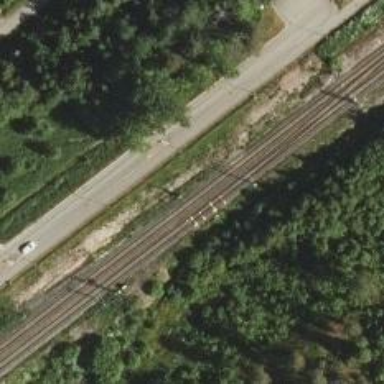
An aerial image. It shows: Railway track with continuous electrified contact line.